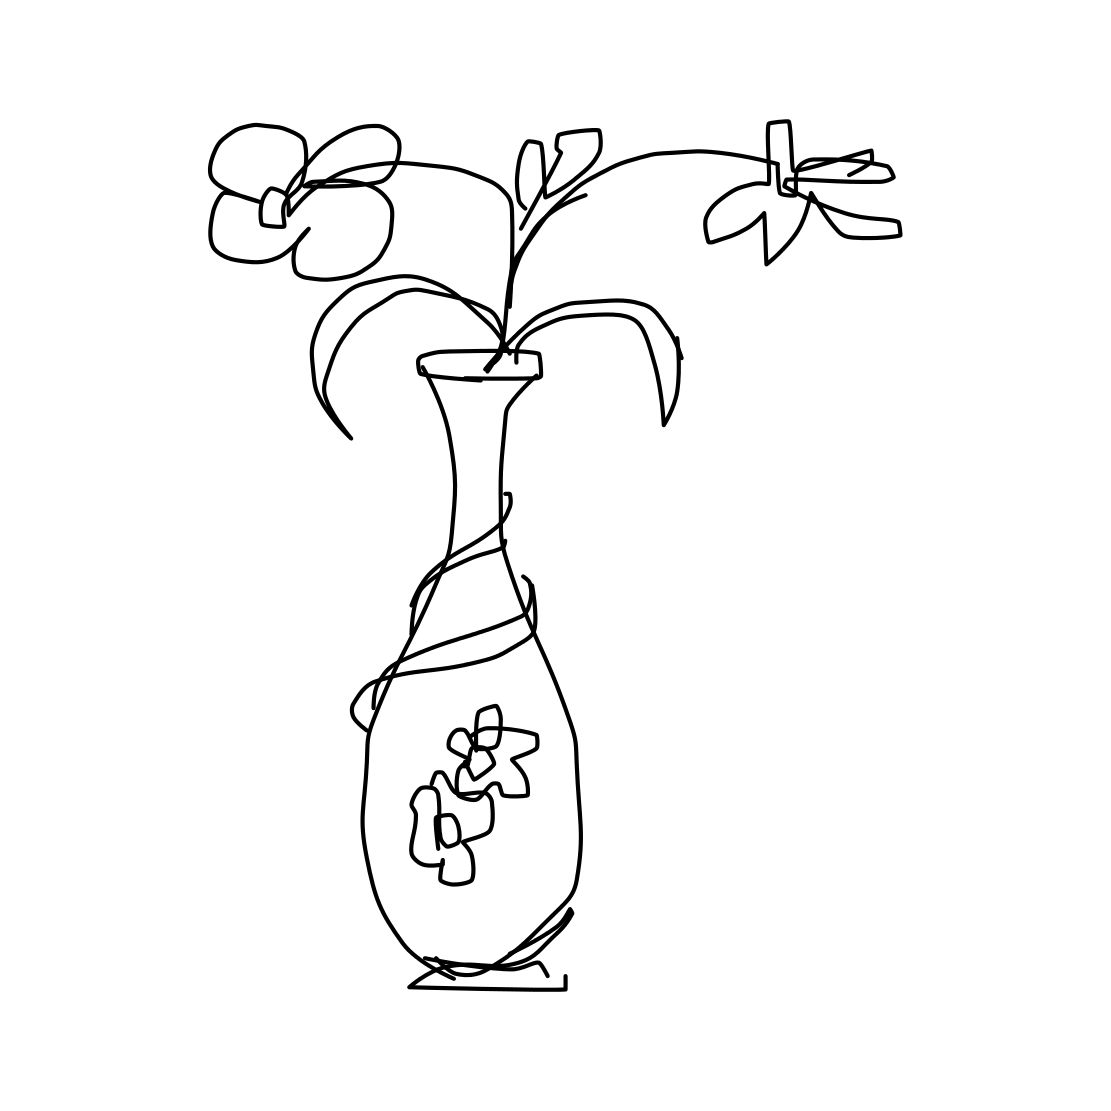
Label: vase